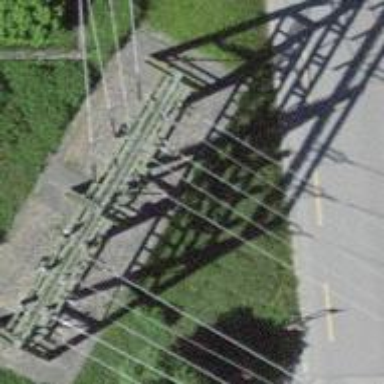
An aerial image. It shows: Three cables of power line.